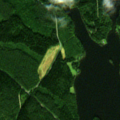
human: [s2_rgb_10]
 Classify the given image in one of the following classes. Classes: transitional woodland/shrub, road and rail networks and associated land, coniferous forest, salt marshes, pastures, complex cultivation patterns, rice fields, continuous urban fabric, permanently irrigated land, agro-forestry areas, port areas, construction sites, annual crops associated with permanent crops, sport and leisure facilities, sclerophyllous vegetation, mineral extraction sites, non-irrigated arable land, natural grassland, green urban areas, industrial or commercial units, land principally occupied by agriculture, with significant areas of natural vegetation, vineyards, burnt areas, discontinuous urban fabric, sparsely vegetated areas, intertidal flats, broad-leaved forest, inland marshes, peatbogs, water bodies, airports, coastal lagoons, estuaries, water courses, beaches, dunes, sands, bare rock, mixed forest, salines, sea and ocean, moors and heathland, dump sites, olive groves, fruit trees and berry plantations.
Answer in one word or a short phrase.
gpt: coniferous forest, mixed forest, water bodies